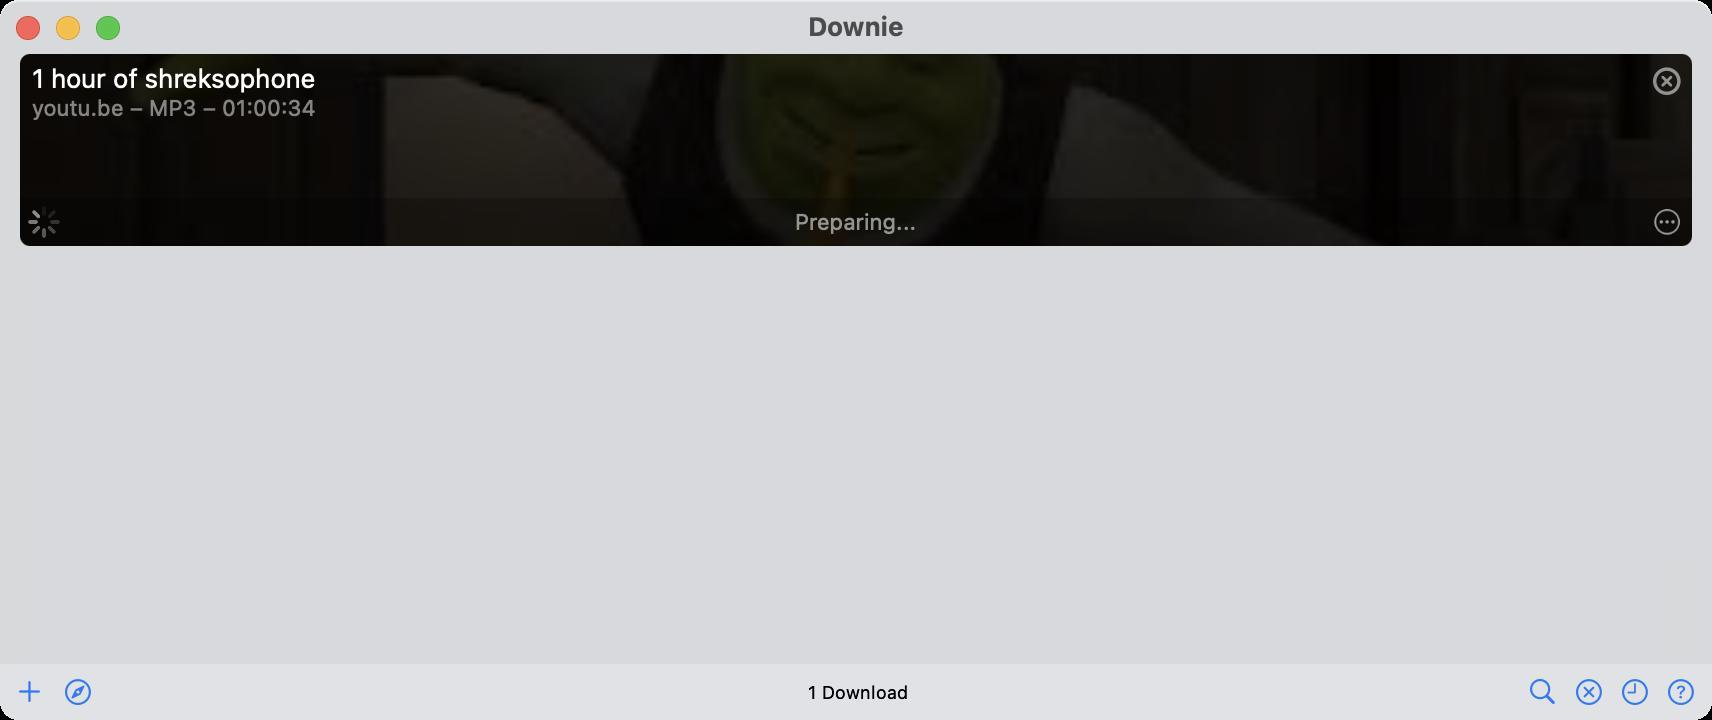
Accessibility tree:
{"name": "Downie", "role": "AXWindow", "description": null, "role_description": "standard window", "value": null, "position": "287.00;247.00", "size": "856;360", "children": [{"name": "Drop_zone._There_are_currently_no_downloads_in_the_queue.", "role": "AXScrollArea", "description": null, "role_description": "scroll area", "value": null, "position": "0.00;0.00", "size": "856;360", "children": [{"name": "Drop_zone._There_are_currently_no_items_in_the_queue.", "role": "AXScrollArea", "description": null, "role_description": "scroll area", "value": null, "position": "0.00;0.00", "size": "856;360", "children": []}, {"name": null, "role": "AXScrollArea", "description": null, "role_description": "scroll area", "value": null, "position": "0.00;22.00", "size": "856;310", "children": [{"name": null, "role": "AXList", "description": "Downloads", "role_description": "collection", "value": null, "position": "0.00;22.00", "size": "856;310", "children": [{"name": null, "role": "AXList", "description": null, "role_description": "section", "value": null, "position": "10.00;27.00", "size": "836;96", "children": [{"name": null, "role": "AXGroup", "description": null, "role_description": "group", "value": null, "position": "10.00;27.00", "size": "836;96", "children": []}, {"name": null, "role": "AXGroup", "description": "", "role_description": "group", "value": null, "position": "10.00;27.00", "size": "836;96", "children": [{"name": null, "role": "AXStaticText", "description": null, "role_description": "text", "value": "1 hour of shreksophone", "position": "14.00;31.00", "size": "146;16", "children": []}, {"name": null, "role": "AXStaticText", "description": null, "role_description": "text", "value": "youtu.be – MP3 – 01:00:34", "position": "14.00;47.00", "size": "146;14", "children": []}, {"name": null, "role": "AXStaticText", "description": null, "role_description": "text", "value": "Preparing...", "position": "395.50;104.00", "size": "65;14", "children": []}, {"name": null, "role": "AXButton", "description": "Actions", "role_description": "button", "value": null, "position": "826.00;97.00", "size": "16;27", "children": []}, {"name": null, "role": "AXBusyIndicator", "description": null, "role_description": "busy indicator", "value": true, "position": "14.00;103.00", "size": "16;16", "children": []}, {"name": "Cancel", "role": "AXButton", "description": "Stop", "role_description": "button", "value": null, "position": "825.00;28.00", "size": "18;24", "children": []}]}]}]}]}, {"name": null, "role": "AXButton", "description": "Show History", "role_description": "button", "value": null, "position": "810.00;338.50", "size": "15;15", "children": []}, {"name": null, "role": "AXStaticText", "description": null, "role_description": "text", "value": "1 Download", "position": "402.00;340.50", "size": "54;11", "children": []}, {"name": null, "role": "AXButton", "description": "Search and Top Downloads", "role_description": "button", "value": null, "position": "763.50;338.00", "size": "16;15", "children": []}, {"name": null, "role": "AXButton", "description": "Clear Finished Downloads", "role_description": "button", "value": null, "position": "787.00;338.50", "size": "15;15", "children": []}, {"name": null, "role": "AXButton", "description": "Contact Support", "role_description": "button", "value": null, "position": "833.00;338.50", "size": "15;15", "children": []}, {"name": null, "role": "AXButton", "description": "Add From Pasteboard", "role_description": "button", "value": null, "position": "8.00;339.00", "size": "14;13", "children": []}, {"name": null, "role": "AXButton", "description": "Open User-Guided Extraction", "role_description": "button", "value": null, "position": "29.50;338.50", "size": "19;15", "children": []}]}, {"name": null, "role": "AXButton", "description": null, "role_description": "close button", "value": null, "position": "7.00;6.00", "size": "14;16", "children": []}, {"name": null, "role": "AXButton", "description": null, "role_description": "full screen button", "value": null, "position": "47.00;6.00", "size": "14;16", "children": [{"name": null, "role": "AXGroup", "description": null, "role_description": "group", "value": null, "position": "47.00;6.00", "size": "14;16", "children": [{"name": null, "role": "AXGroup", "description": null, "role_description": "group", "value": null, "position": "47.00;6.00", "size": "14;16", "children": []}]}]}, {"name": null, "role": "AXButton", "description": null, "role_description": "minimize button", "value": null, "position": "27.00;6.00", "size": "14;16", "children": []}, {"name": null, "role": "AXStaticText", "description": null, "role_description": "text", "value": "Downie", "position": "402.00;5.00", "size": "52;16", "children": []}]}